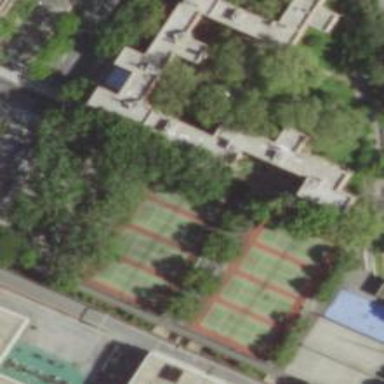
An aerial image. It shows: Tennis court on the leisure land pitch.